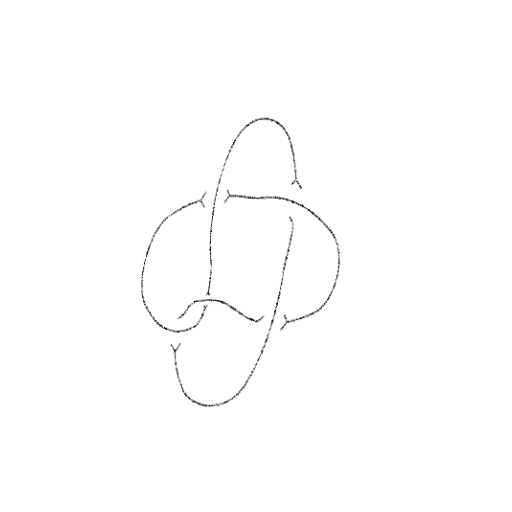
Crossing number: 5